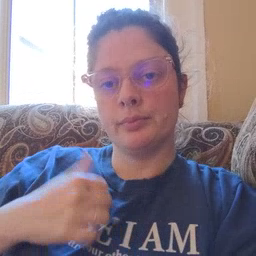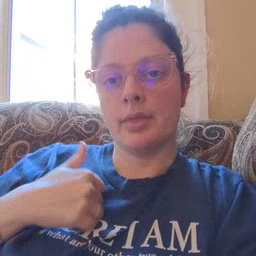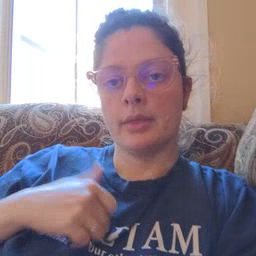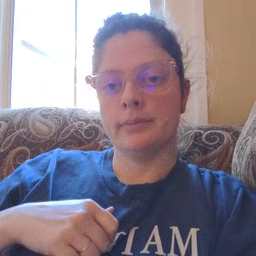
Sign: bath